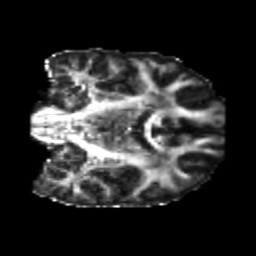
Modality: FA
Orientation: coronal
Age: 23
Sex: female
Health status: healthy
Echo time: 0.074 s